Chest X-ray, PA view. Patient: 31 years old, sex M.
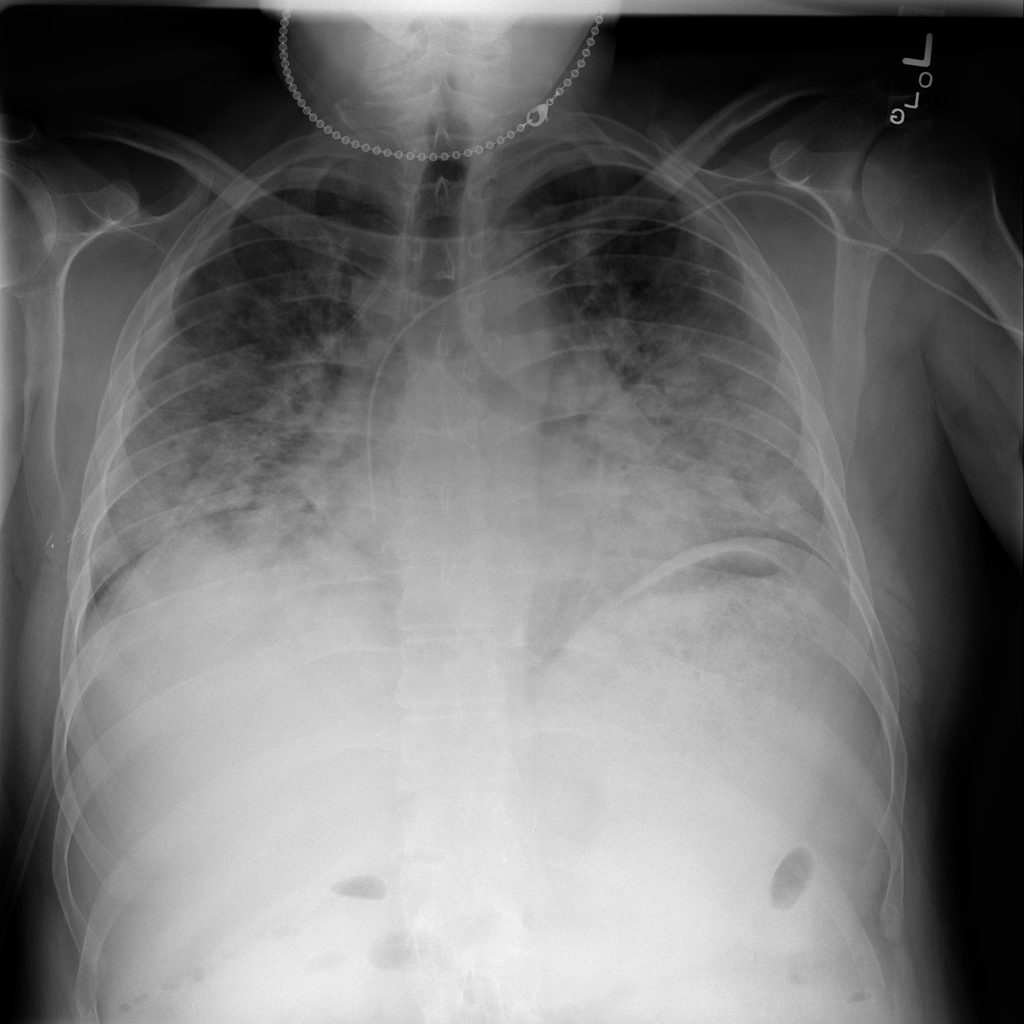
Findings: Edema